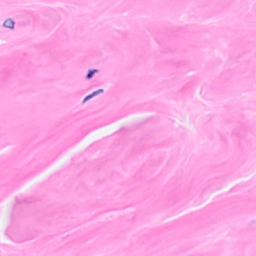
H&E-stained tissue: Breast